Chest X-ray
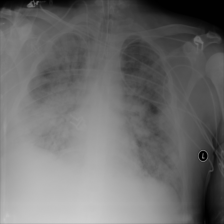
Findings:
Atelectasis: negative
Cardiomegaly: negative
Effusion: negative
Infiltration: positive
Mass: negative
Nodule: positive
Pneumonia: negative
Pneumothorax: negative
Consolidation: negative
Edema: negative
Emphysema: negative
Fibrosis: negative
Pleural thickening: negative
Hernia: negative